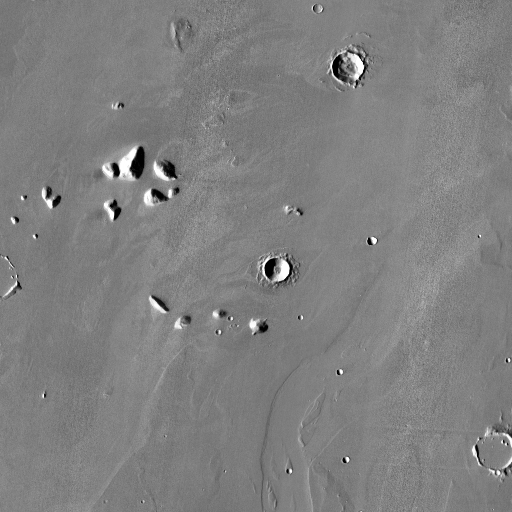
Crater classes present: Background, Other, Buried